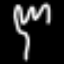
Label: fork